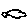
Label: cloud